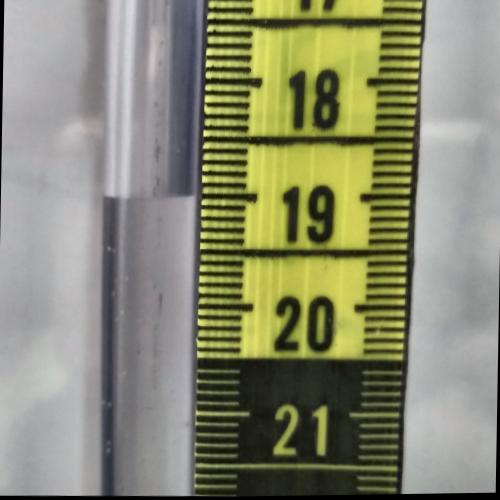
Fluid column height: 19.0 cm